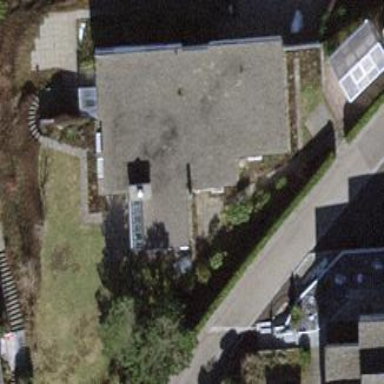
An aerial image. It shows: Detached building.